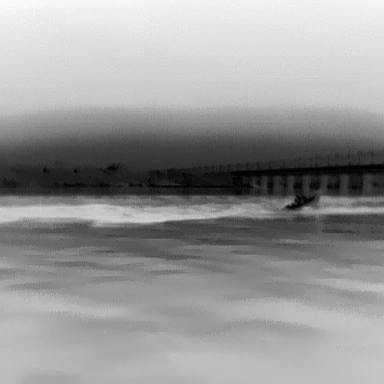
There is a canoe in the infrared image.